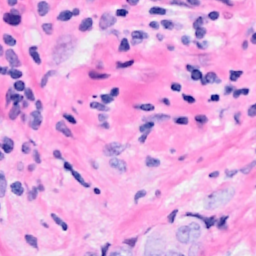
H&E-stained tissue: Breast